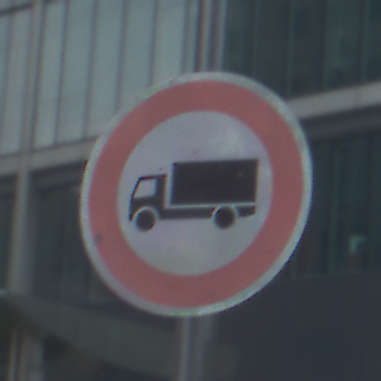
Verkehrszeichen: VerbotFuerKraftfahrzeugeUeberDreiKommaFuenfTonnen
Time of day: MorningAfternoon
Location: Outdoor (Urban)
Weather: PartlyCloudy
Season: NotSpecified
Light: Natural